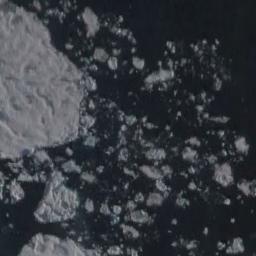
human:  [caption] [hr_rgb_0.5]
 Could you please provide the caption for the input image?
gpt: A large piece of ice and many small pieces of ice floating around it float on the deep blue sea .

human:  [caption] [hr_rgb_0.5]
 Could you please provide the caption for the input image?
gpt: There is a big ice and many small ice on the deep green sea .

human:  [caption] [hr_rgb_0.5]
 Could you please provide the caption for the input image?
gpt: A large piece of sea ice and a lot of small pieces of sea ice float in the deep blue sea .

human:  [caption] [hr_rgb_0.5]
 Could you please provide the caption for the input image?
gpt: There are sea ice of different shapes and sizes .

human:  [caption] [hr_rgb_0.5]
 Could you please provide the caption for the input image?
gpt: There are many small pieces of sea ice and a larger one .